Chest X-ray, PA view. Patient: 52 years old, sex M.
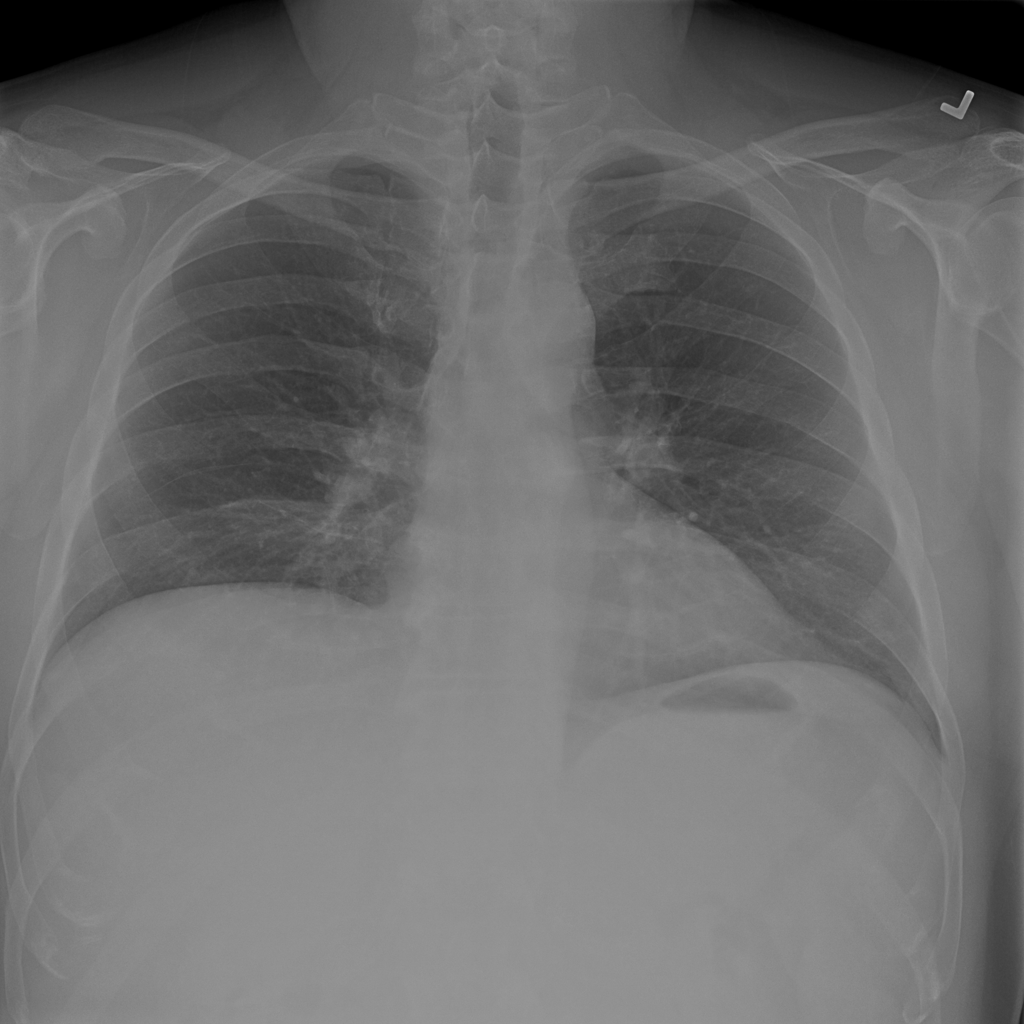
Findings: No Finding